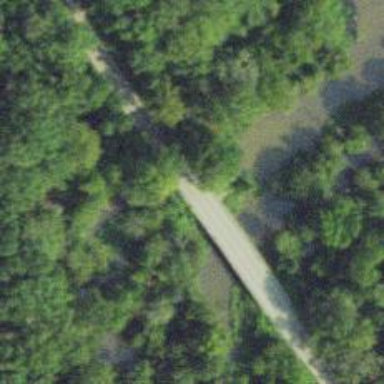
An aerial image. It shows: Tertiary road with bridge.